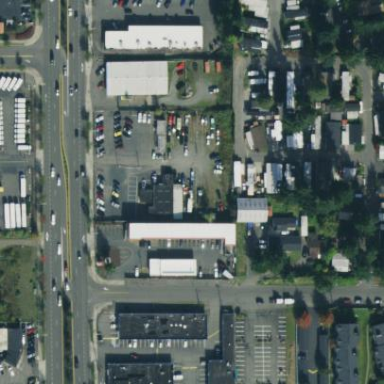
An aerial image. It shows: Retail area with car shop.